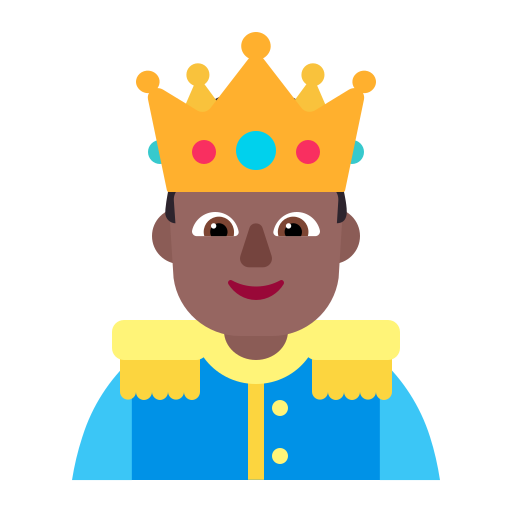
prince flat  dark